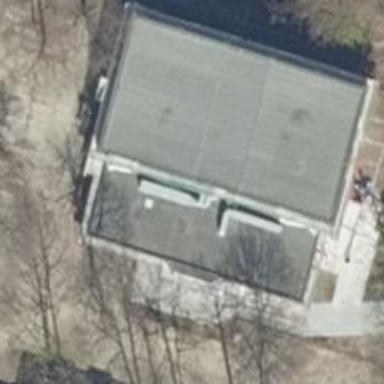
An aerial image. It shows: Sports center building.